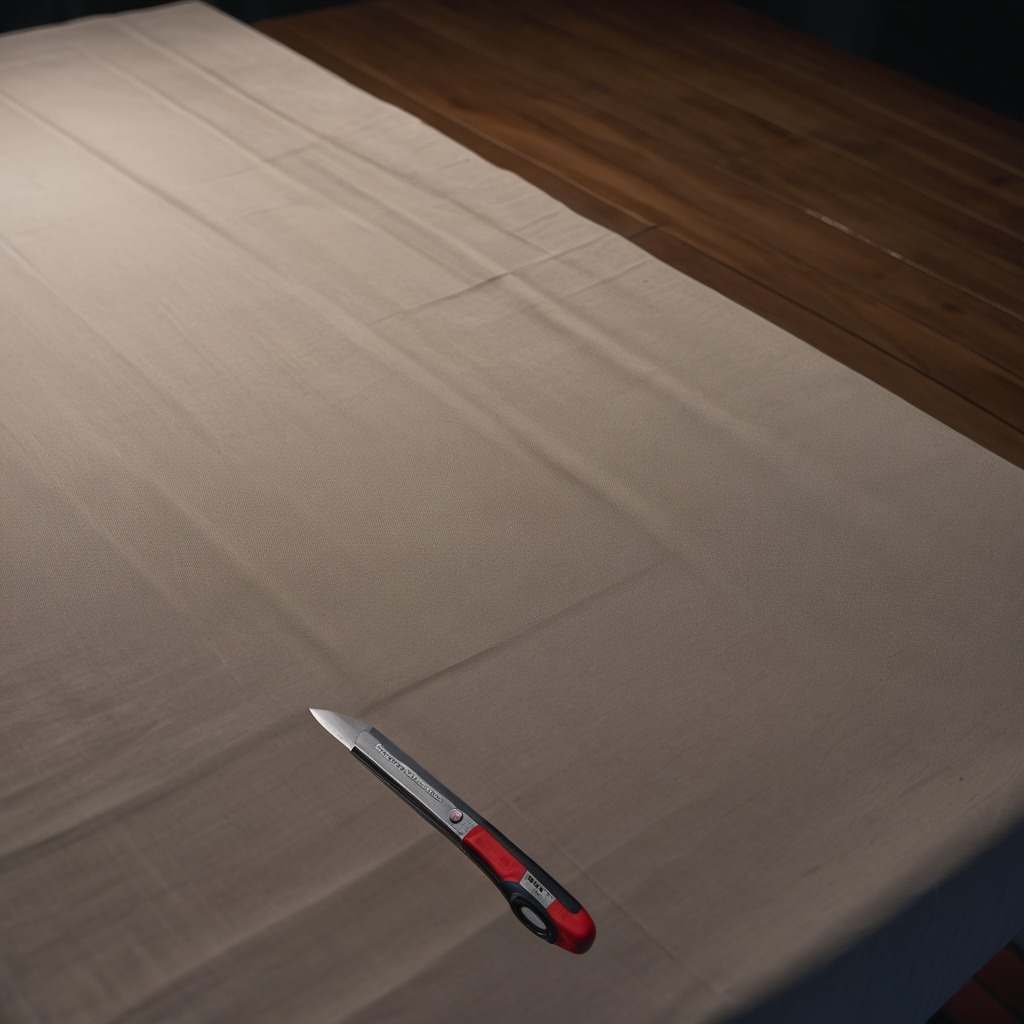
A utility knife lies on a wooden table inside a workshop at night dim ambient light soft shadows worn but beneath the cloth